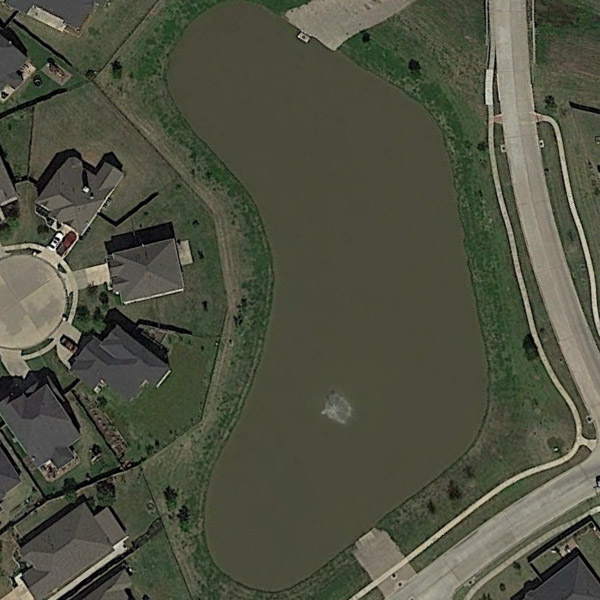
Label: Pond